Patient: sex M, age 76
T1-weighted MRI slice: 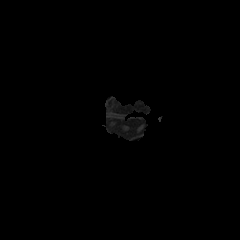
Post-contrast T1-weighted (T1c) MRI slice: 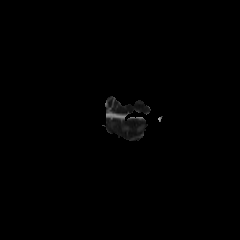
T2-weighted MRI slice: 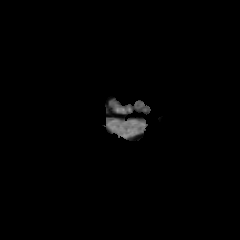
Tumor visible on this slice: no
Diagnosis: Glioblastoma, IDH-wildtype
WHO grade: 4